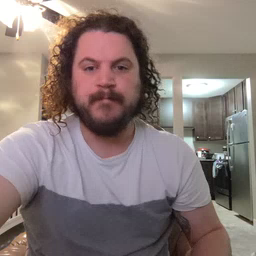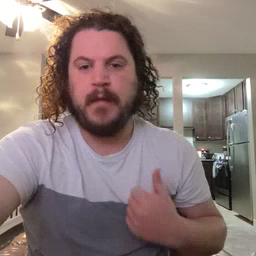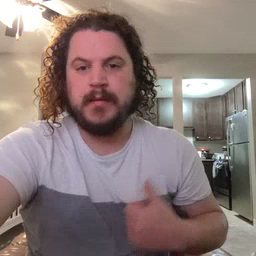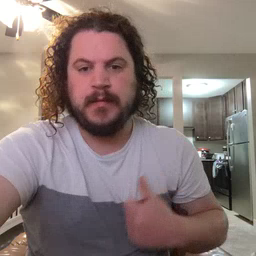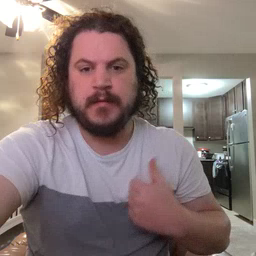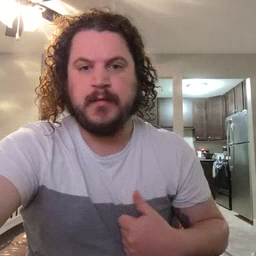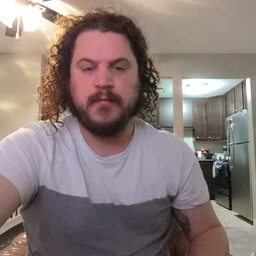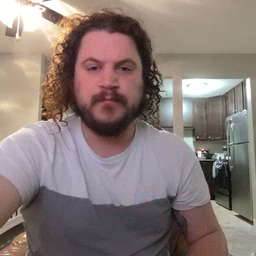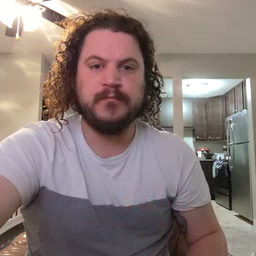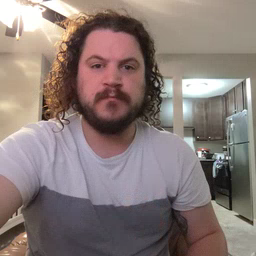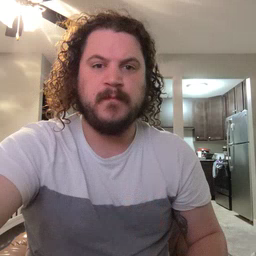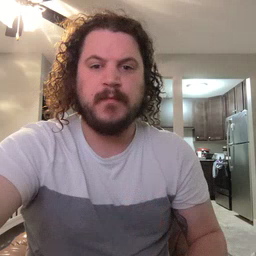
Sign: bath